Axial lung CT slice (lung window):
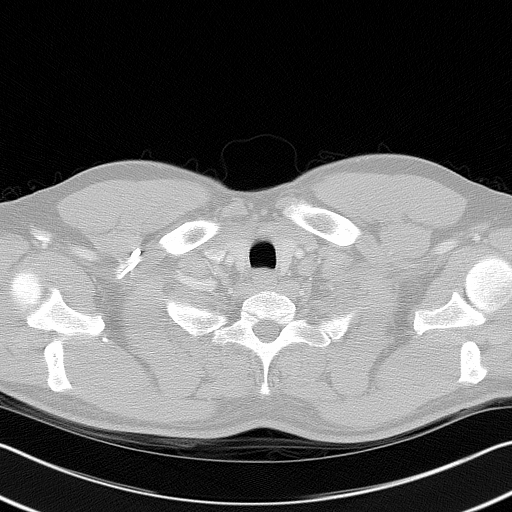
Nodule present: no